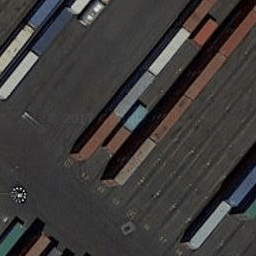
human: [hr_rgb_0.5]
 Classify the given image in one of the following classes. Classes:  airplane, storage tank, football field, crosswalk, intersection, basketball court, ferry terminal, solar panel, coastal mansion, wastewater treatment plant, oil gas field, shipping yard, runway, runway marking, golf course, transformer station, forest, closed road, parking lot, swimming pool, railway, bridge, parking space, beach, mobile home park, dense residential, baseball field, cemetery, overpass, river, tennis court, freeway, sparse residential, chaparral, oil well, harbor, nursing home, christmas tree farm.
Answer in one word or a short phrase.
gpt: shipping yard